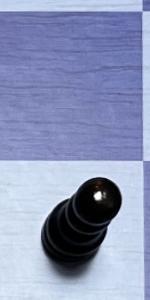
Label: Pawn_Black